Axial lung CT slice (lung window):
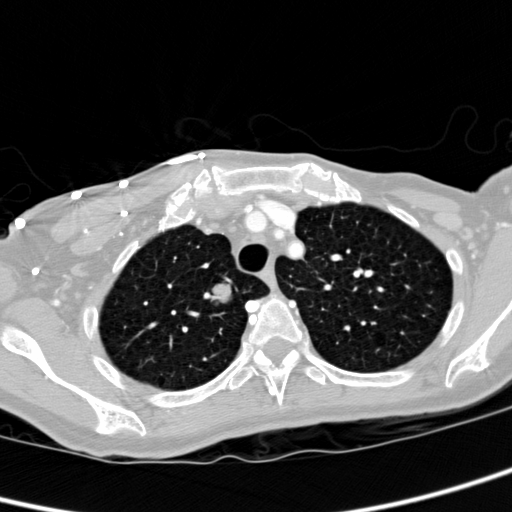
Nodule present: yes
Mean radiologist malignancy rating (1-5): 4.25